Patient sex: M
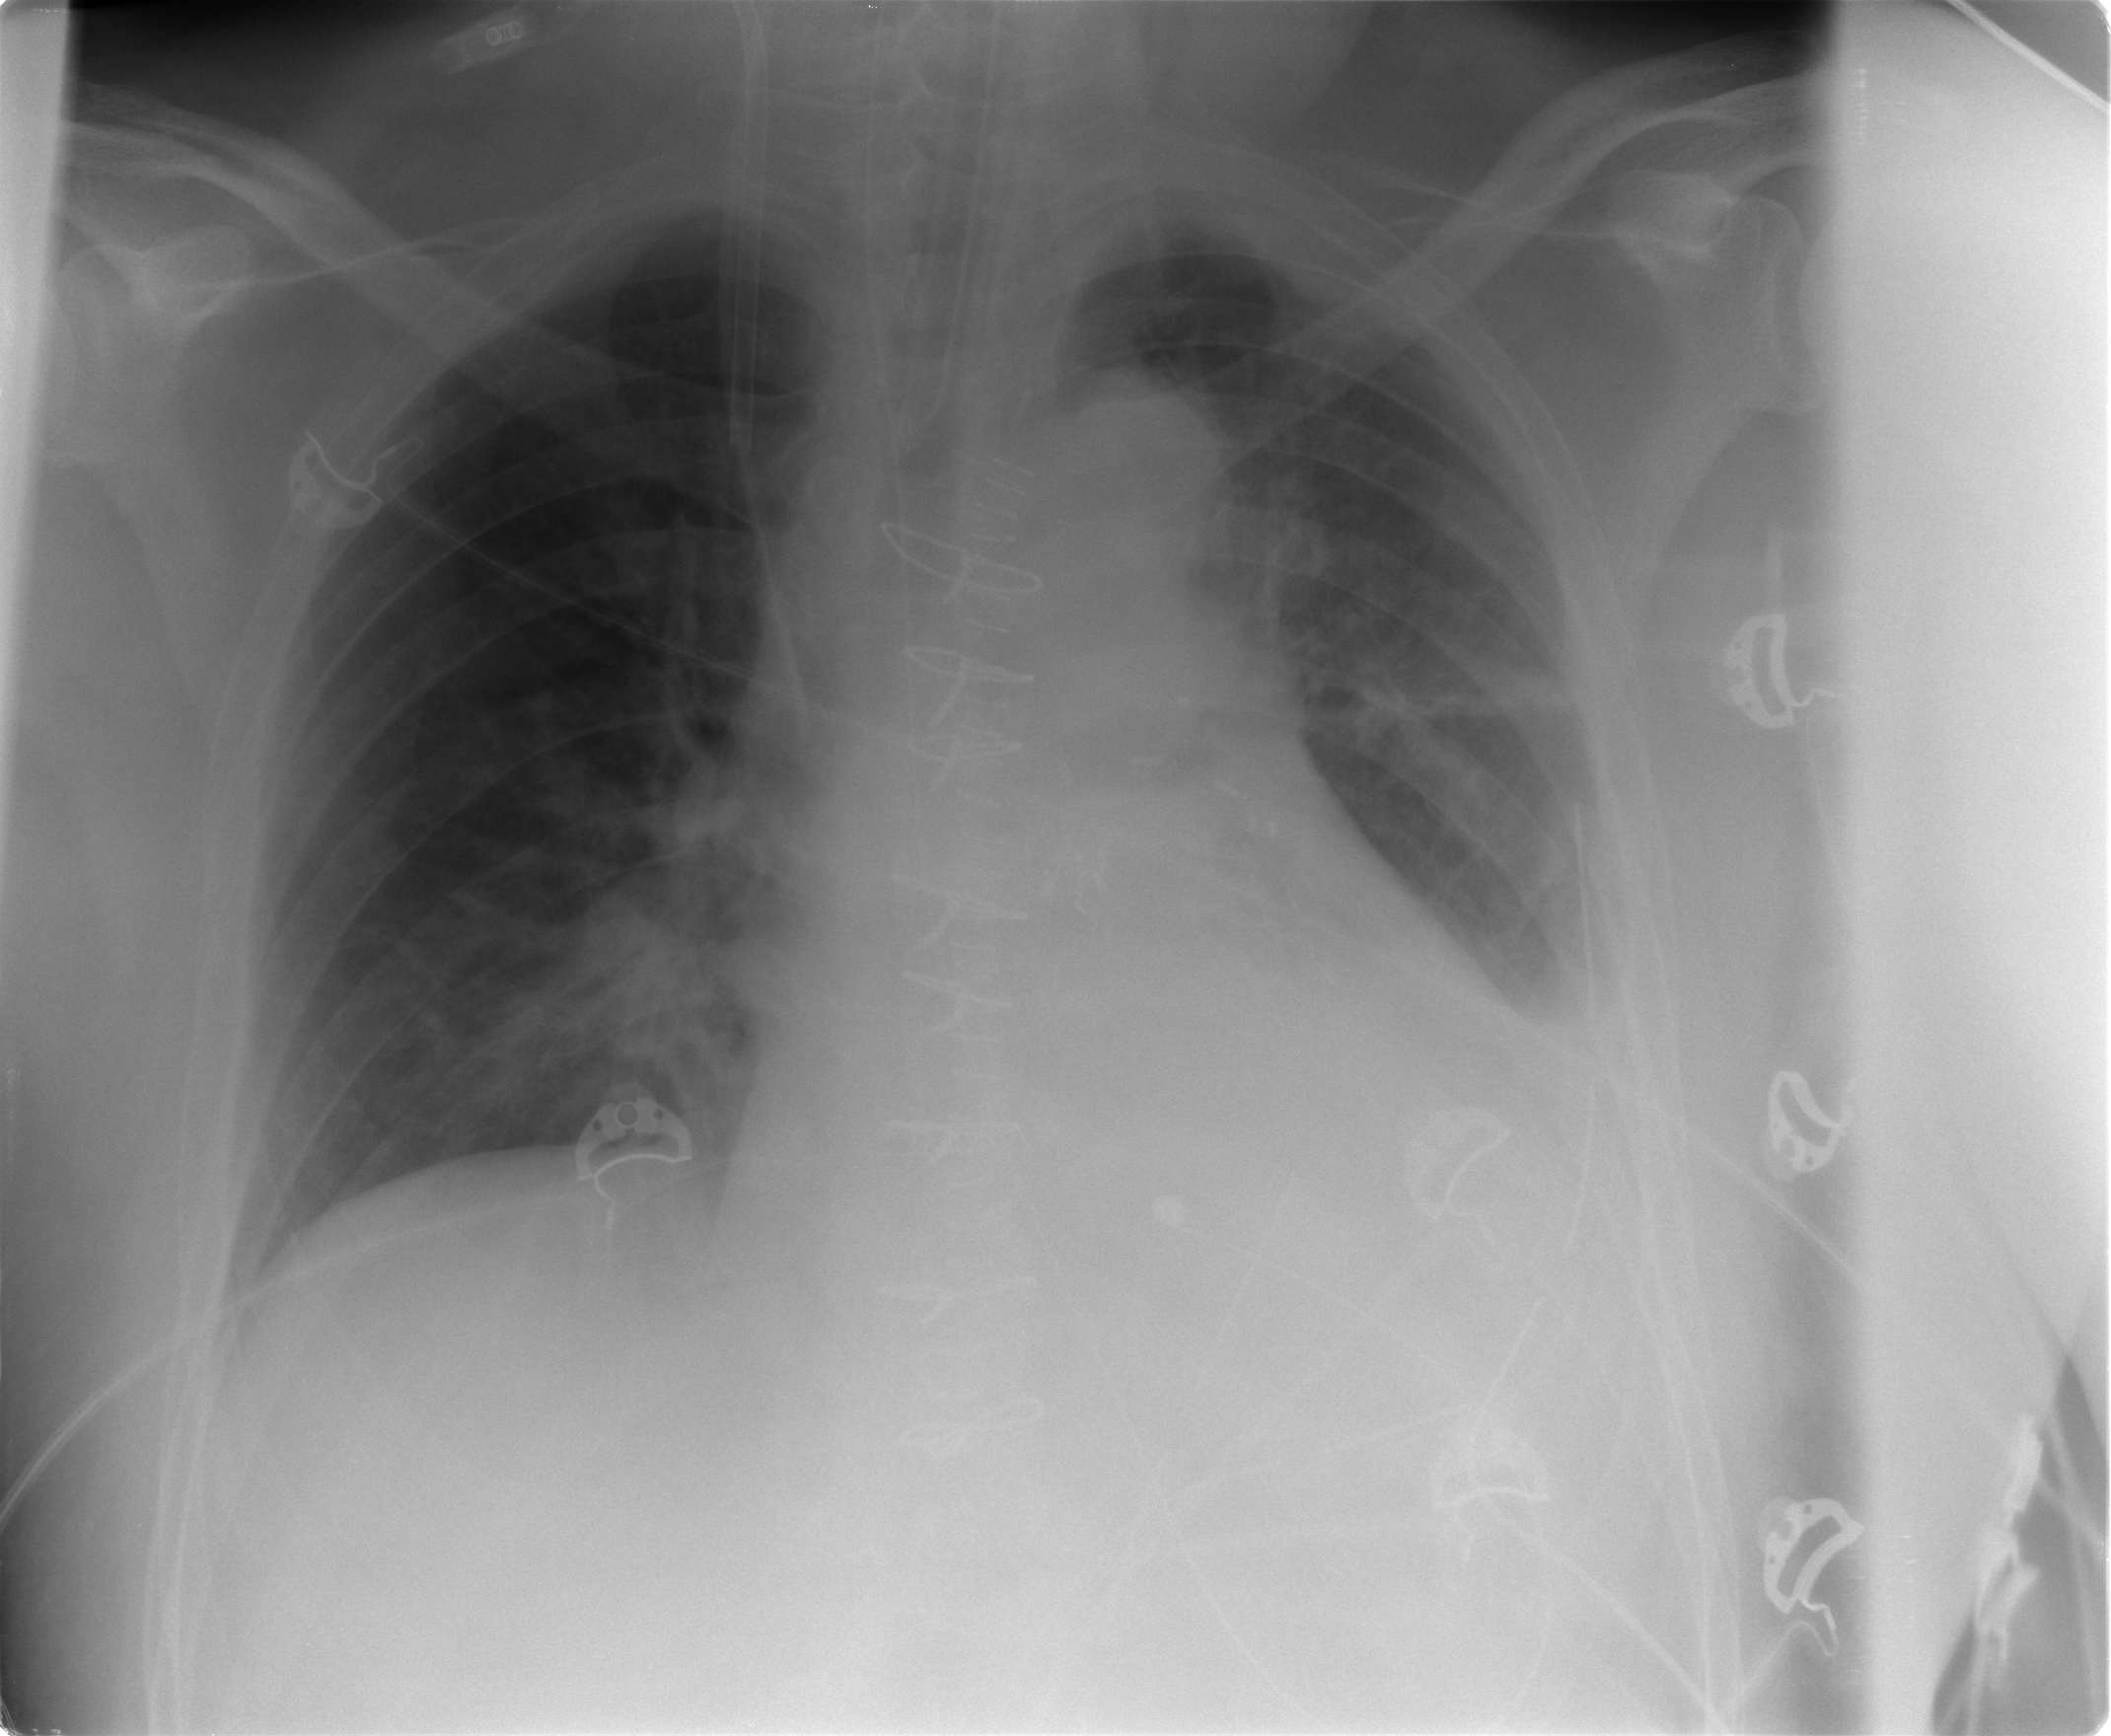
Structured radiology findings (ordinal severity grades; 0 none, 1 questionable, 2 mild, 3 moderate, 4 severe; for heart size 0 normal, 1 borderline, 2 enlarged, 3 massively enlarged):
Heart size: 1
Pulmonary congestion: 0
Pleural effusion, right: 0
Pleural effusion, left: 1
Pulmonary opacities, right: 2
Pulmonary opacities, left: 1
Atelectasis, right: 0
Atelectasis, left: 2